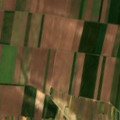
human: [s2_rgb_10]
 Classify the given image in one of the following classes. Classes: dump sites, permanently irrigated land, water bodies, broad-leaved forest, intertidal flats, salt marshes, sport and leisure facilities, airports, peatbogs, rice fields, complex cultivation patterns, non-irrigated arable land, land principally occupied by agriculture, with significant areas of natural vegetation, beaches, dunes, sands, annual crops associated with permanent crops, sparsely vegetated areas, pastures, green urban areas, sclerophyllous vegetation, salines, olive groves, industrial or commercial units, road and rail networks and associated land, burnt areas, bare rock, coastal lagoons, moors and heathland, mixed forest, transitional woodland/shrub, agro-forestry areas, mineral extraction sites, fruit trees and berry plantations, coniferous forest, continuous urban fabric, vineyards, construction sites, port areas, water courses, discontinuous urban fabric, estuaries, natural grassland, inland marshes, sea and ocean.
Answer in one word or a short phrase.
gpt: non-irrigated arable land, vineyards